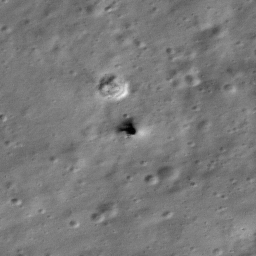
Pit: Stevinus 24
Host crater: Stevinus
Host type: impact_melt
Lunar coordinates: latitude -32.782, longitude 54.299